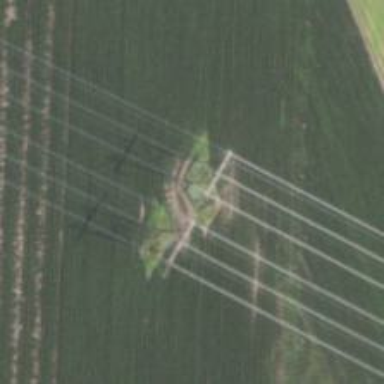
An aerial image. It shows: H-frame power tower with distinctive design.